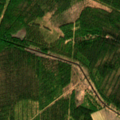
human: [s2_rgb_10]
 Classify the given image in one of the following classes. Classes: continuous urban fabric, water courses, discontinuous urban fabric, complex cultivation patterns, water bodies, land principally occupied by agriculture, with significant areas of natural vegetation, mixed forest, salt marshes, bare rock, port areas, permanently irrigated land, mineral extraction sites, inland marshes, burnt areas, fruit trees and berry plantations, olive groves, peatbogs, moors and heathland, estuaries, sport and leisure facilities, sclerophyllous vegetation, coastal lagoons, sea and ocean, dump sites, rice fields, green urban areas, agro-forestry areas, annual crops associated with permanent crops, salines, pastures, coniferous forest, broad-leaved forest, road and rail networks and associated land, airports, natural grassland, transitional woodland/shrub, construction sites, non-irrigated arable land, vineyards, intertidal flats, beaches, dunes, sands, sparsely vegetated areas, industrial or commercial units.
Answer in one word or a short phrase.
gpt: non-irrigated arable land, coniferous forest, mixed forest, transitional woodland/shrub